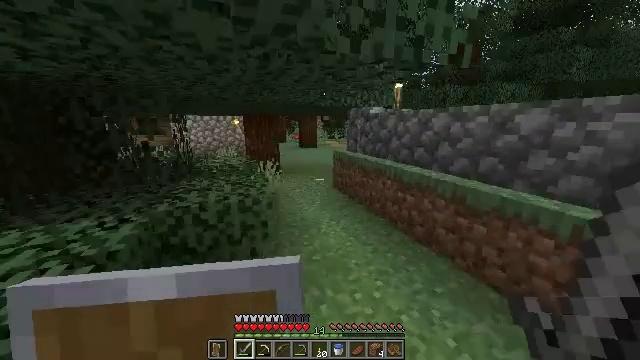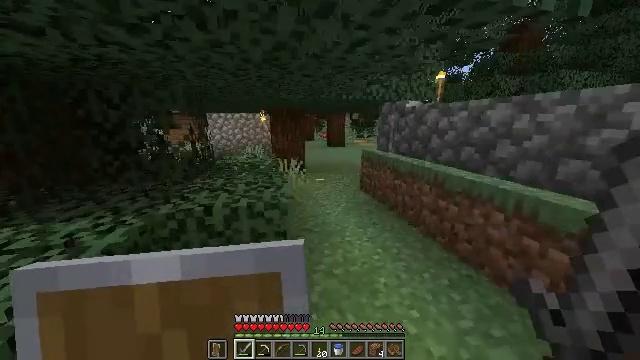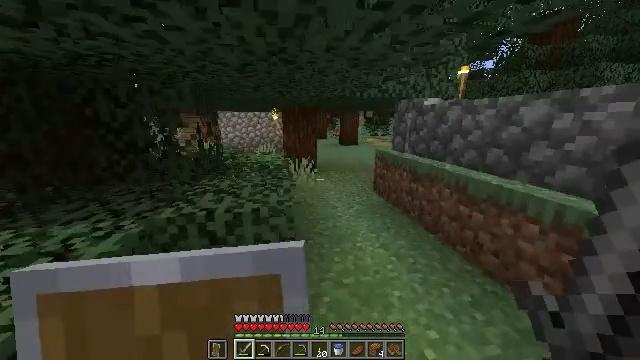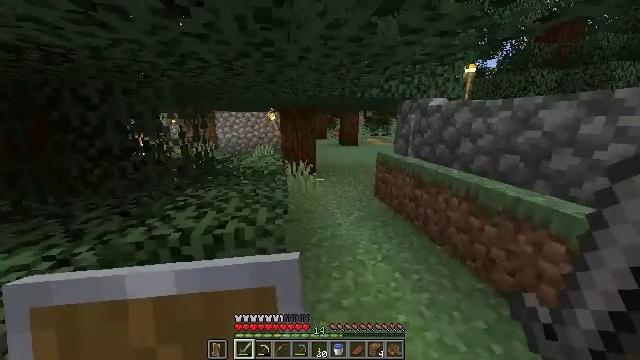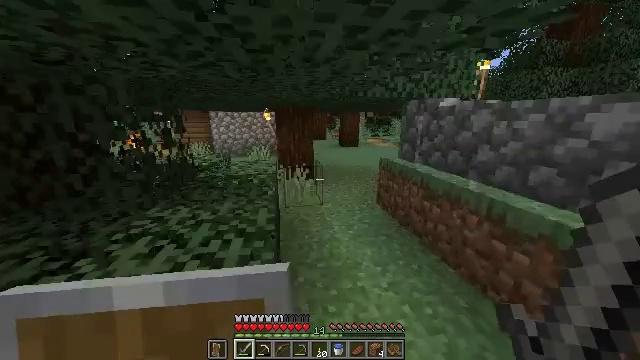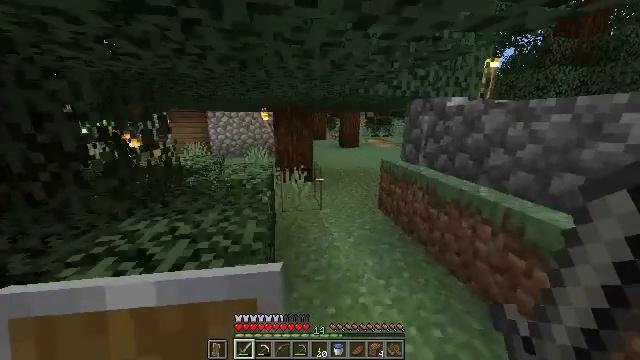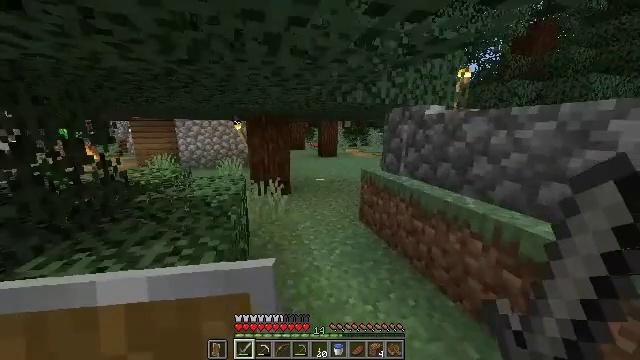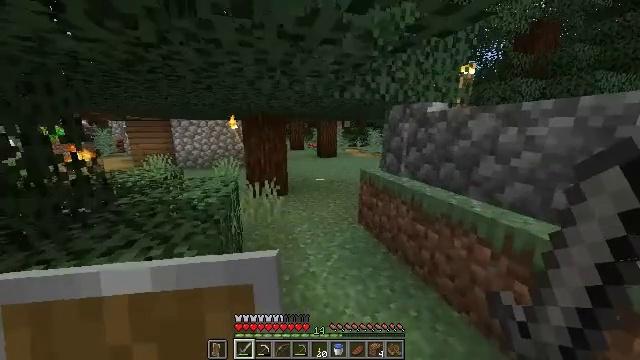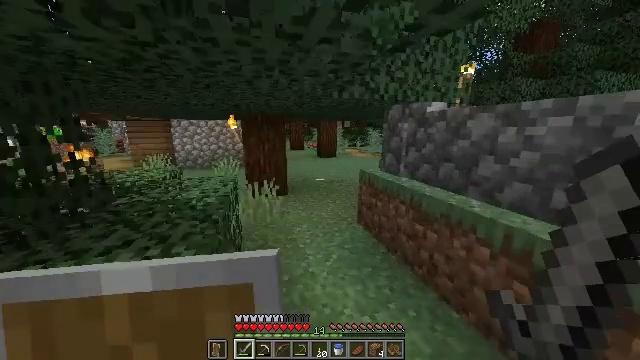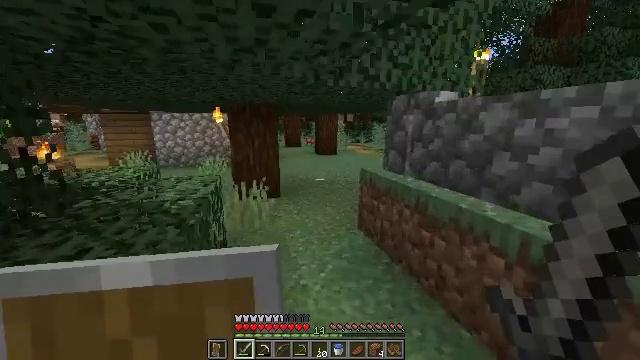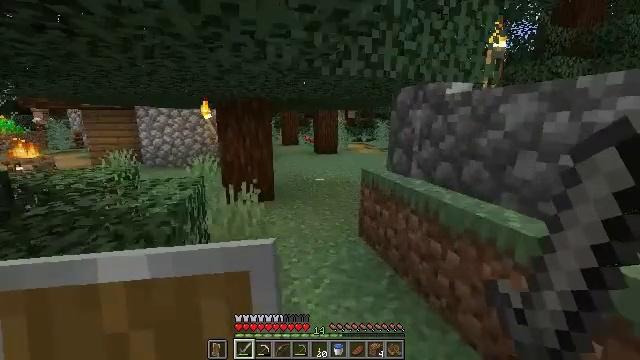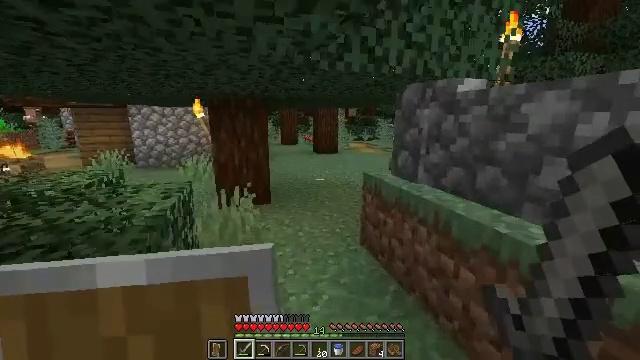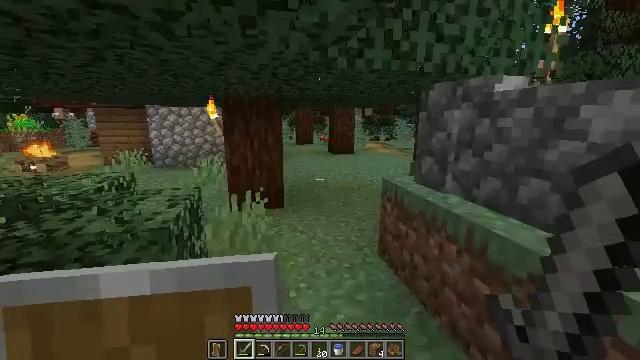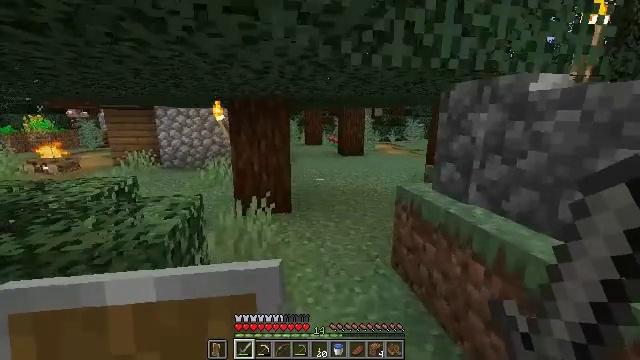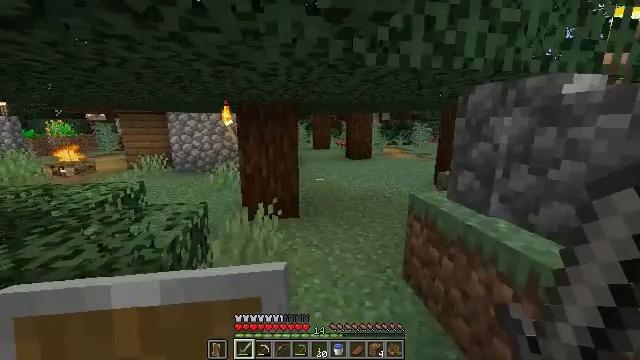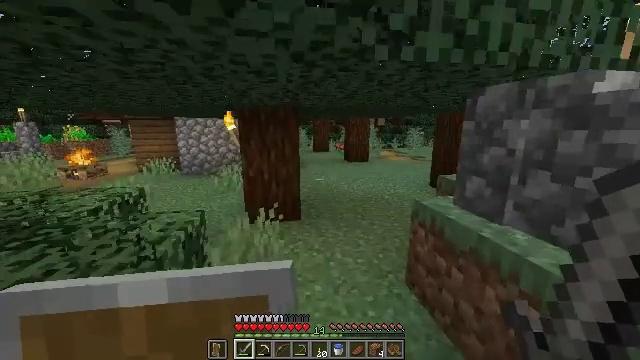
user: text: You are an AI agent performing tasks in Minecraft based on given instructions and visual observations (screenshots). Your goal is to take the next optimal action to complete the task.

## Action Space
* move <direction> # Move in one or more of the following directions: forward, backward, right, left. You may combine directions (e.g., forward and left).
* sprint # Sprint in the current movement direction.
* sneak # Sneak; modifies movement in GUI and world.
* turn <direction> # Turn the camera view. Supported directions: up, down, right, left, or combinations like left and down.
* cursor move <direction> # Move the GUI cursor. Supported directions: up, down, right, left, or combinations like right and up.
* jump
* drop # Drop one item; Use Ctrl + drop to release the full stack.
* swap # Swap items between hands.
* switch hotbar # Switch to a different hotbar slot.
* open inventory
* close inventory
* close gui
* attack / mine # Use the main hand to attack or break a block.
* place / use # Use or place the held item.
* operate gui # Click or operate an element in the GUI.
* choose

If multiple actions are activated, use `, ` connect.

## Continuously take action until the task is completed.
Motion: motion action
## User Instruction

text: Attack the large fern to gather it.
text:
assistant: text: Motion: move forward, turn left
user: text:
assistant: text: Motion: move forward, turn left
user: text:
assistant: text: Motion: move forward
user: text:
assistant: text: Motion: move forward
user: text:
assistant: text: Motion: move forward, sprint
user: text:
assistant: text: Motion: move forward, sprint, turn right and up
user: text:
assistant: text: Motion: move forward
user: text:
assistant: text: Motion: move forward
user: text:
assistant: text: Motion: move forward
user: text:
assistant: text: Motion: move forward
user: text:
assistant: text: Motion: move forward
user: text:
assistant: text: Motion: move forward, sprint, turn left
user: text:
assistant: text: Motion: move forward, sprint, turn left
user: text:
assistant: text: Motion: move forward, turn left
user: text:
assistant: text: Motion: move forward
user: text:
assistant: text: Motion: move forward
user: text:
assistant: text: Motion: move forward
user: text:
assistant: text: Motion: move forward
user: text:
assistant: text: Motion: move forward
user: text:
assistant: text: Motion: move forward
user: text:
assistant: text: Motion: move forward, sprint
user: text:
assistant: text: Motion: move forward, sprint, turn right and up
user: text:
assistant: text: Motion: move forward, turn right and up
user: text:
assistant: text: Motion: move forward, turn right and up
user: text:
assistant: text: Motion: move forward, turn right and up
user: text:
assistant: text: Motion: move forward
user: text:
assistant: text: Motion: move forward
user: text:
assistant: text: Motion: move forward
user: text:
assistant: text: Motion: move forward
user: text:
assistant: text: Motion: move forward